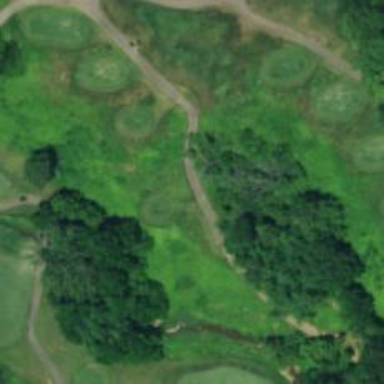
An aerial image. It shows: Path for both road and golf.